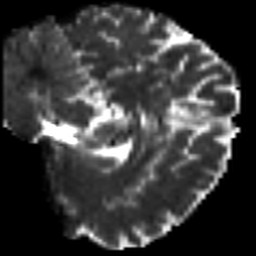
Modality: T2w
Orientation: sagittal
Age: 43
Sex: female
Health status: healthy
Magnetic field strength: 3 T
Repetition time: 8.4 s
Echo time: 0.0926 s